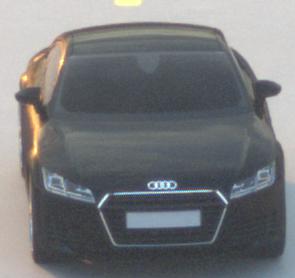
Make: Audi
Model: TT Coupé 1.8 TFSI
Detailed model: TT (8S) Coupé
Model produced from: 2015/08
Model produced until: 2018/06
Doors: 3
Color: black
Road condition: dry road
Daytime: sunrise or sunset
Contrast: medium contrast